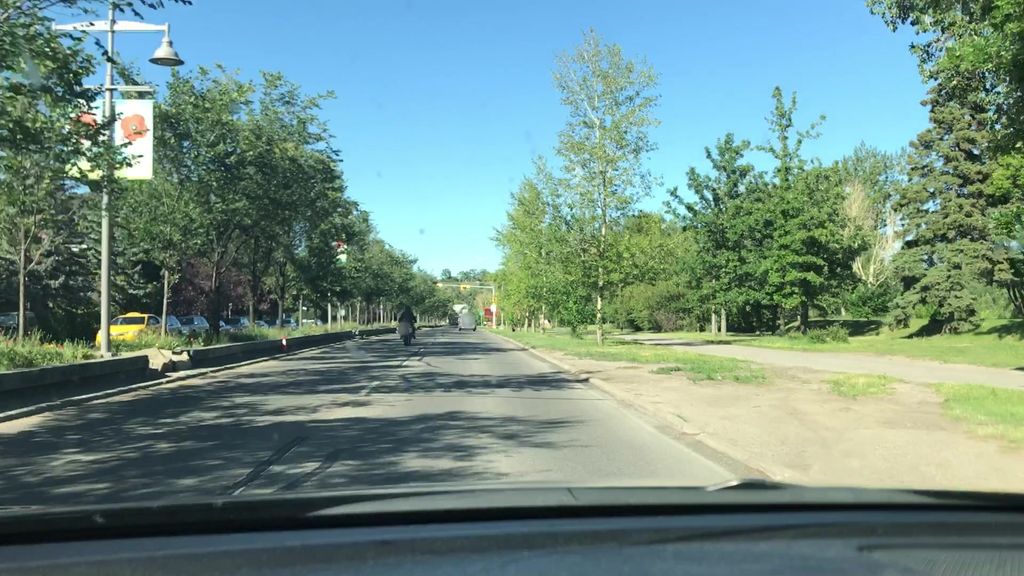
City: calgary